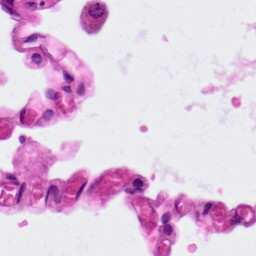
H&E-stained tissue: Lung